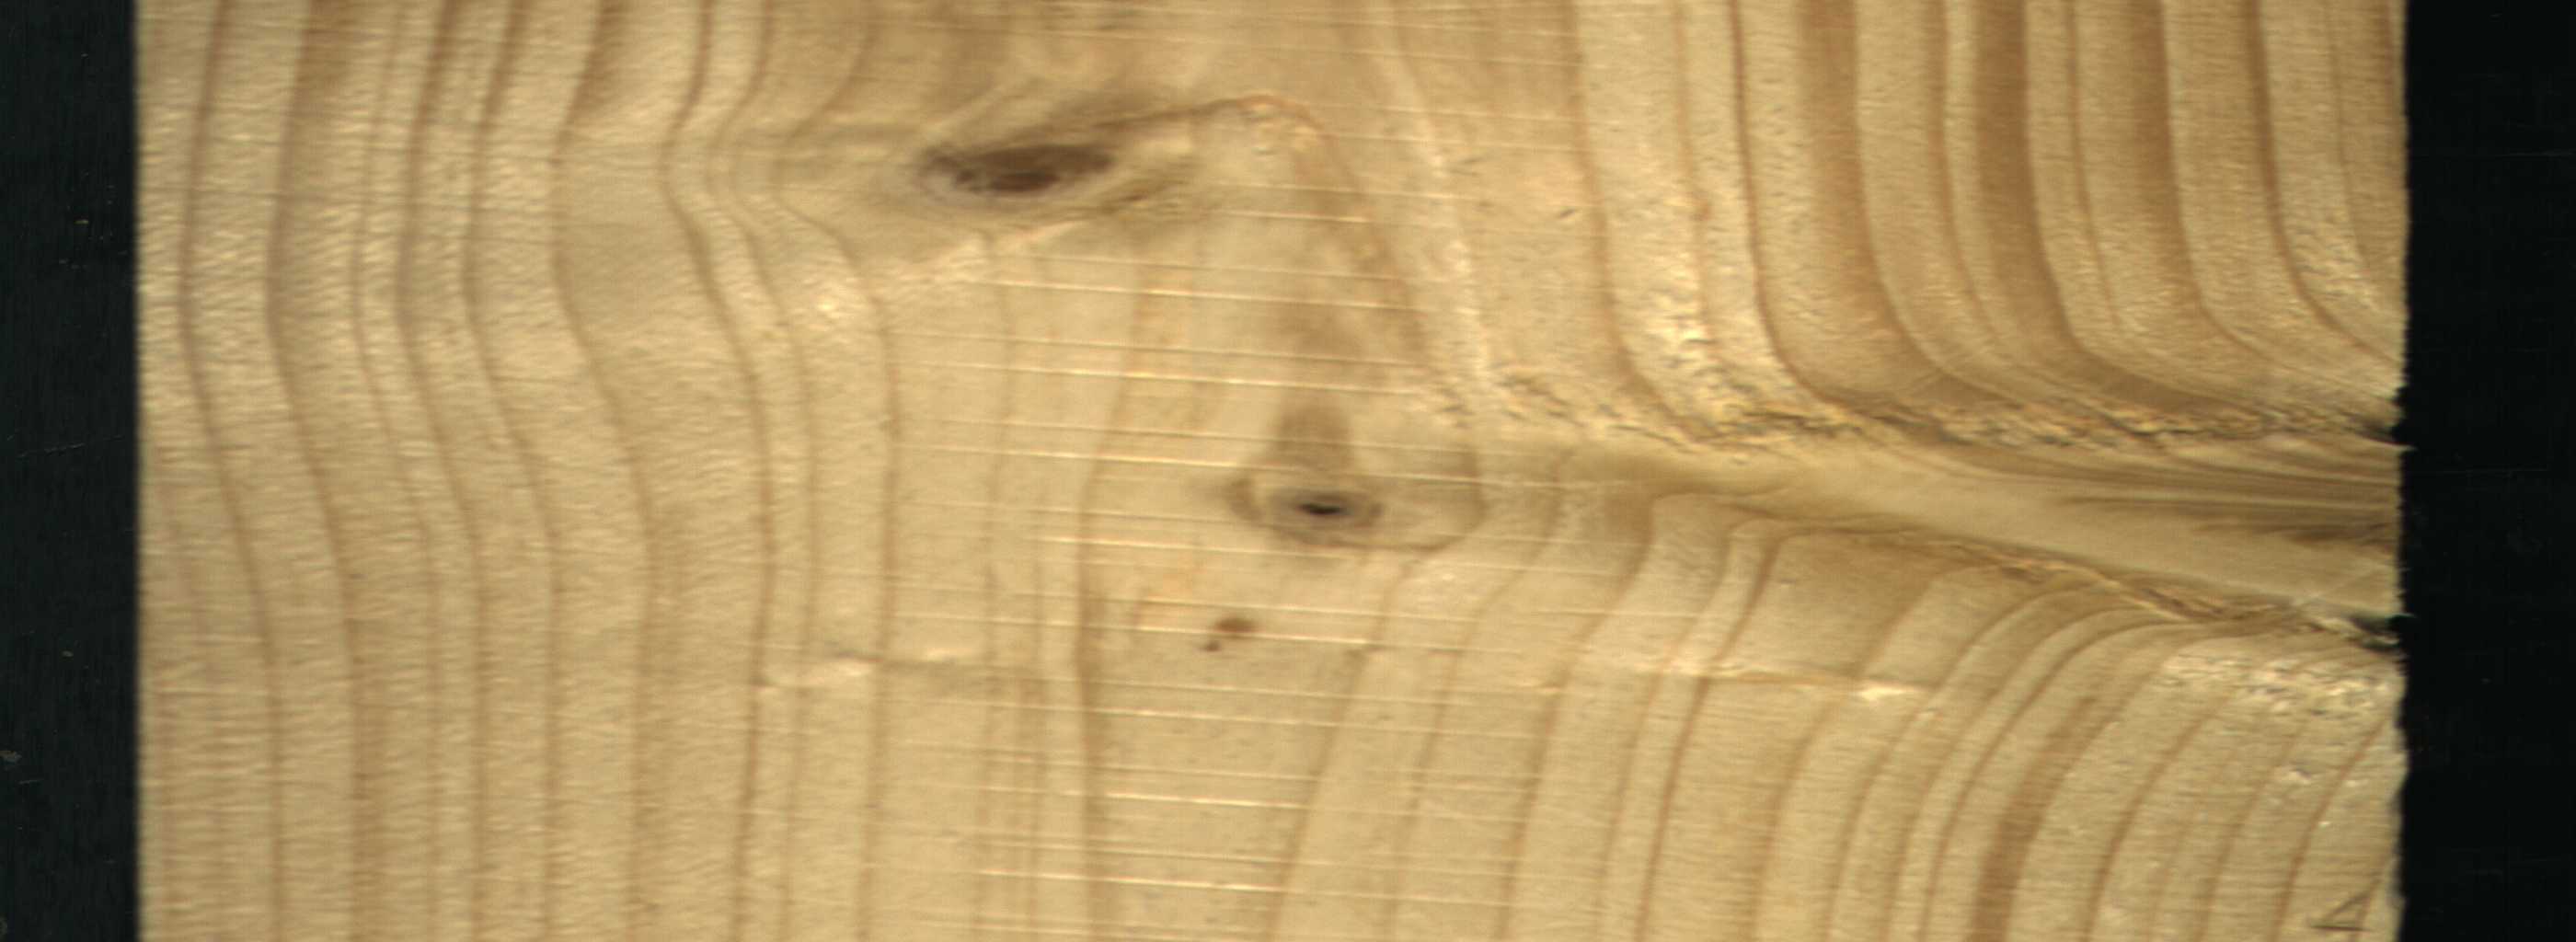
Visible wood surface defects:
Live_Knot
Live_Knot
Live_Knot